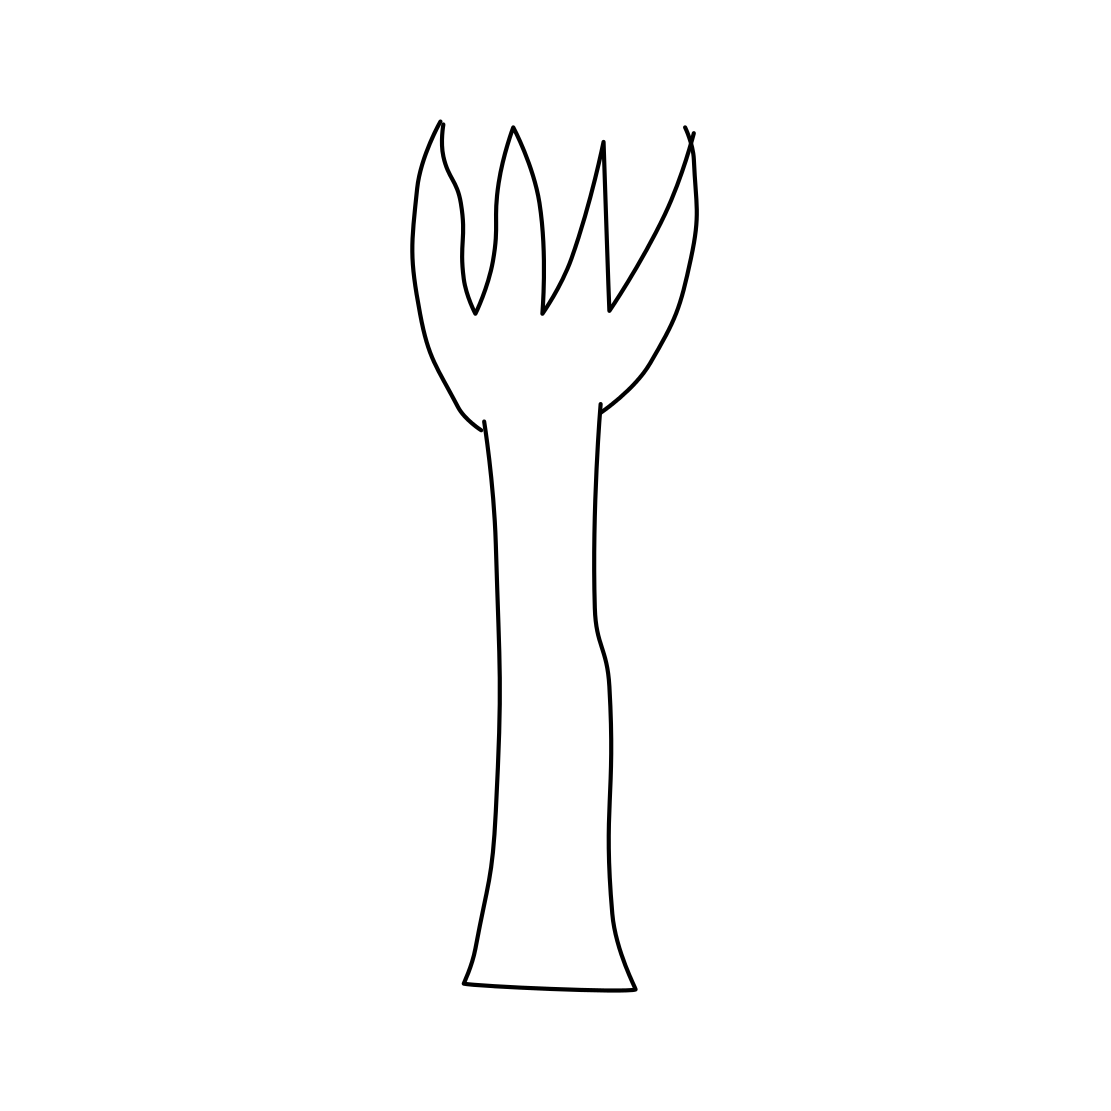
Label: fork